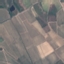
Land use / land cover: PermanentCrop